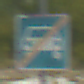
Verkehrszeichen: EndeKraftfahrstrasse
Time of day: Midday
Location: Outdoor (Suburban)
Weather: PartlyCloudy
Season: Summer
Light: Natural